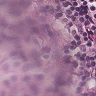
Metastatic tissue present: yes